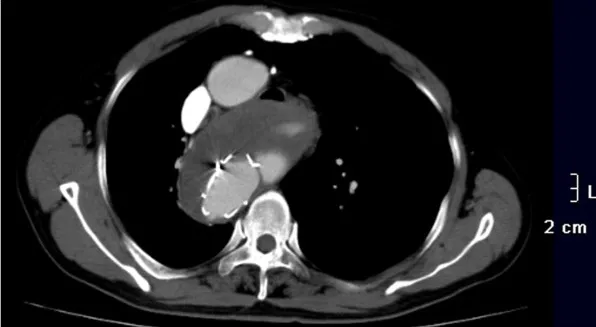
After 18 months follow-up, CTA documented that the false lumen was largely thrombosed only with a mild type II endoleak and a mild descending aortic expansion.
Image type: radiology (ct)